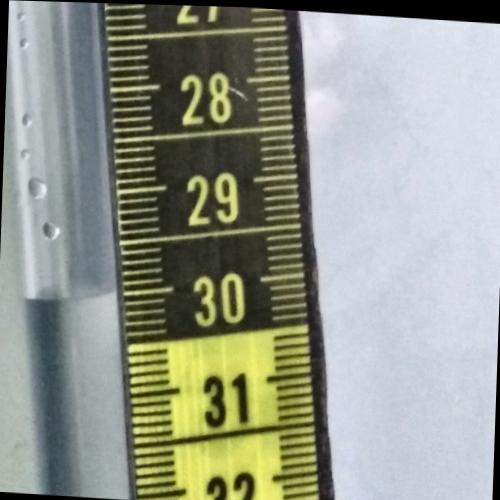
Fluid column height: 30.0 cm